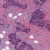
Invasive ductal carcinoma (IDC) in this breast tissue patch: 1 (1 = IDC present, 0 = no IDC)